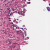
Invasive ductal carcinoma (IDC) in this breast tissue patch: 0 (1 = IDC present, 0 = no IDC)